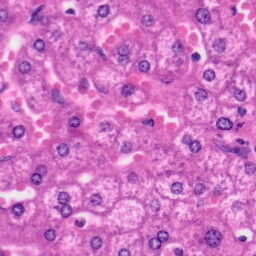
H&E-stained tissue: Liver